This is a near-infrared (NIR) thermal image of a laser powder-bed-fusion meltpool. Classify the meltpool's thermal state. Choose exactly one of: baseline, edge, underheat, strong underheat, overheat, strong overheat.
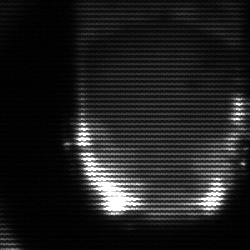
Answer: baseline